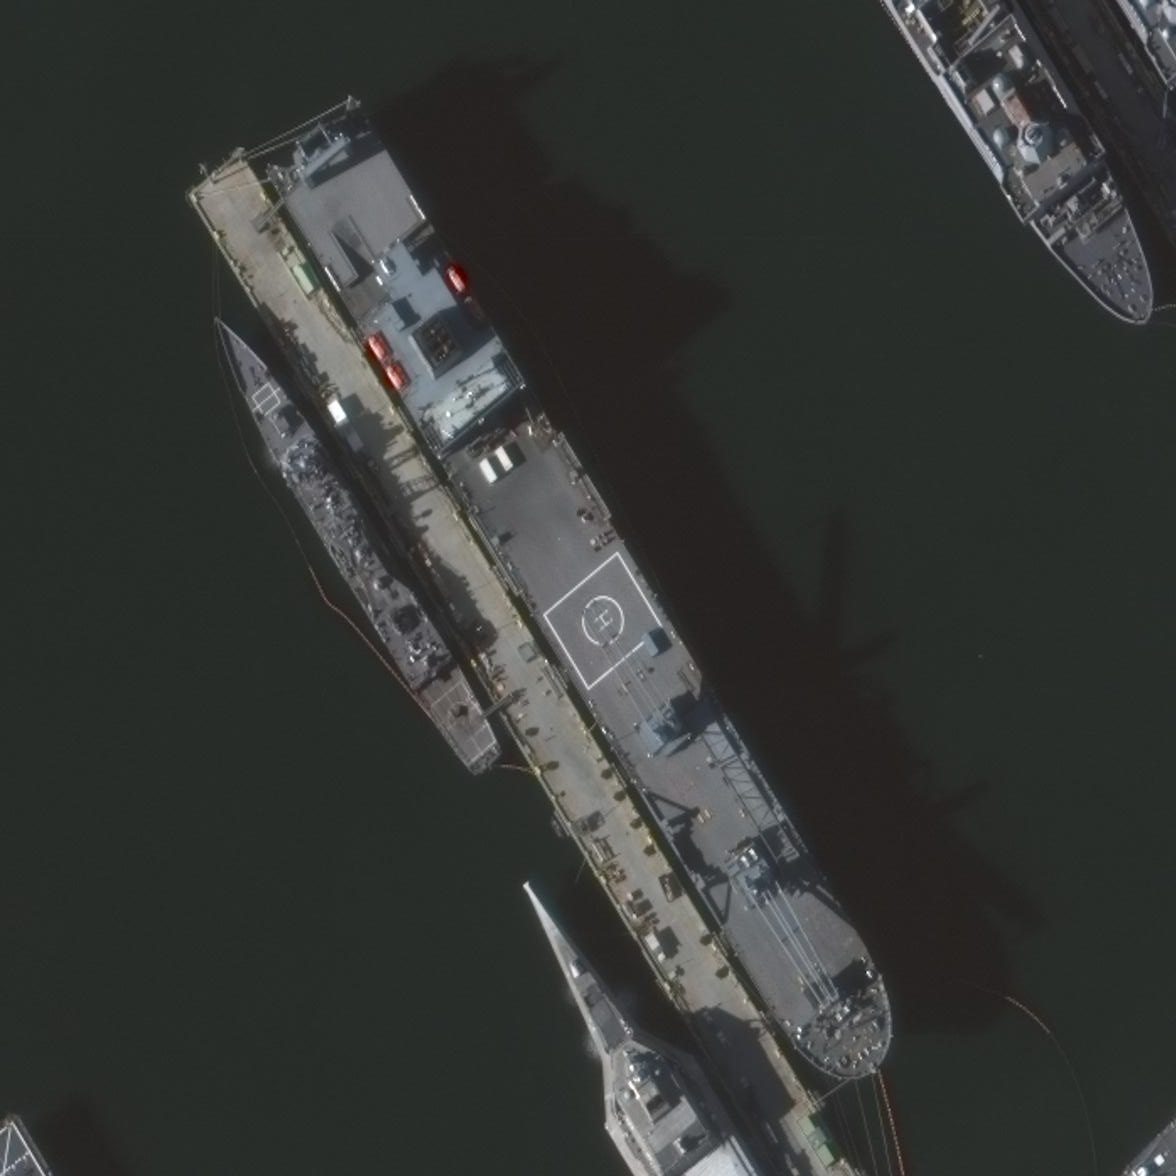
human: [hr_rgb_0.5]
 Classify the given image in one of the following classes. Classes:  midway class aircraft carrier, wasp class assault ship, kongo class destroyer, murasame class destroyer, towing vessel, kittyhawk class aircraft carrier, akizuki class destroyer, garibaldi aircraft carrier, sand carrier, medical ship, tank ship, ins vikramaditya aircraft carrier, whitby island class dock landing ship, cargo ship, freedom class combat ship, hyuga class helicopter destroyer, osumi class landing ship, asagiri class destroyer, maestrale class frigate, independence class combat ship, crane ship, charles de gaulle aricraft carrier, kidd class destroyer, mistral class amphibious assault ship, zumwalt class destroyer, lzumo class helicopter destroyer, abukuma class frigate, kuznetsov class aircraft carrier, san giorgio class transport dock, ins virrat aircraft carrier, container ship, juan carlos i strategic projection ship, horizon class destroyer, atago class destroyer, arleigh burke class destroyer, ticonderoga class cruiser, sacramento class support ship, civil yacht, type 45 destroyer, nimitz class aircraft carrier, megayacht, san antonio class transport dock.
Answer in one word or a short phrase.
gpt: Crane ship